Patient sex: M
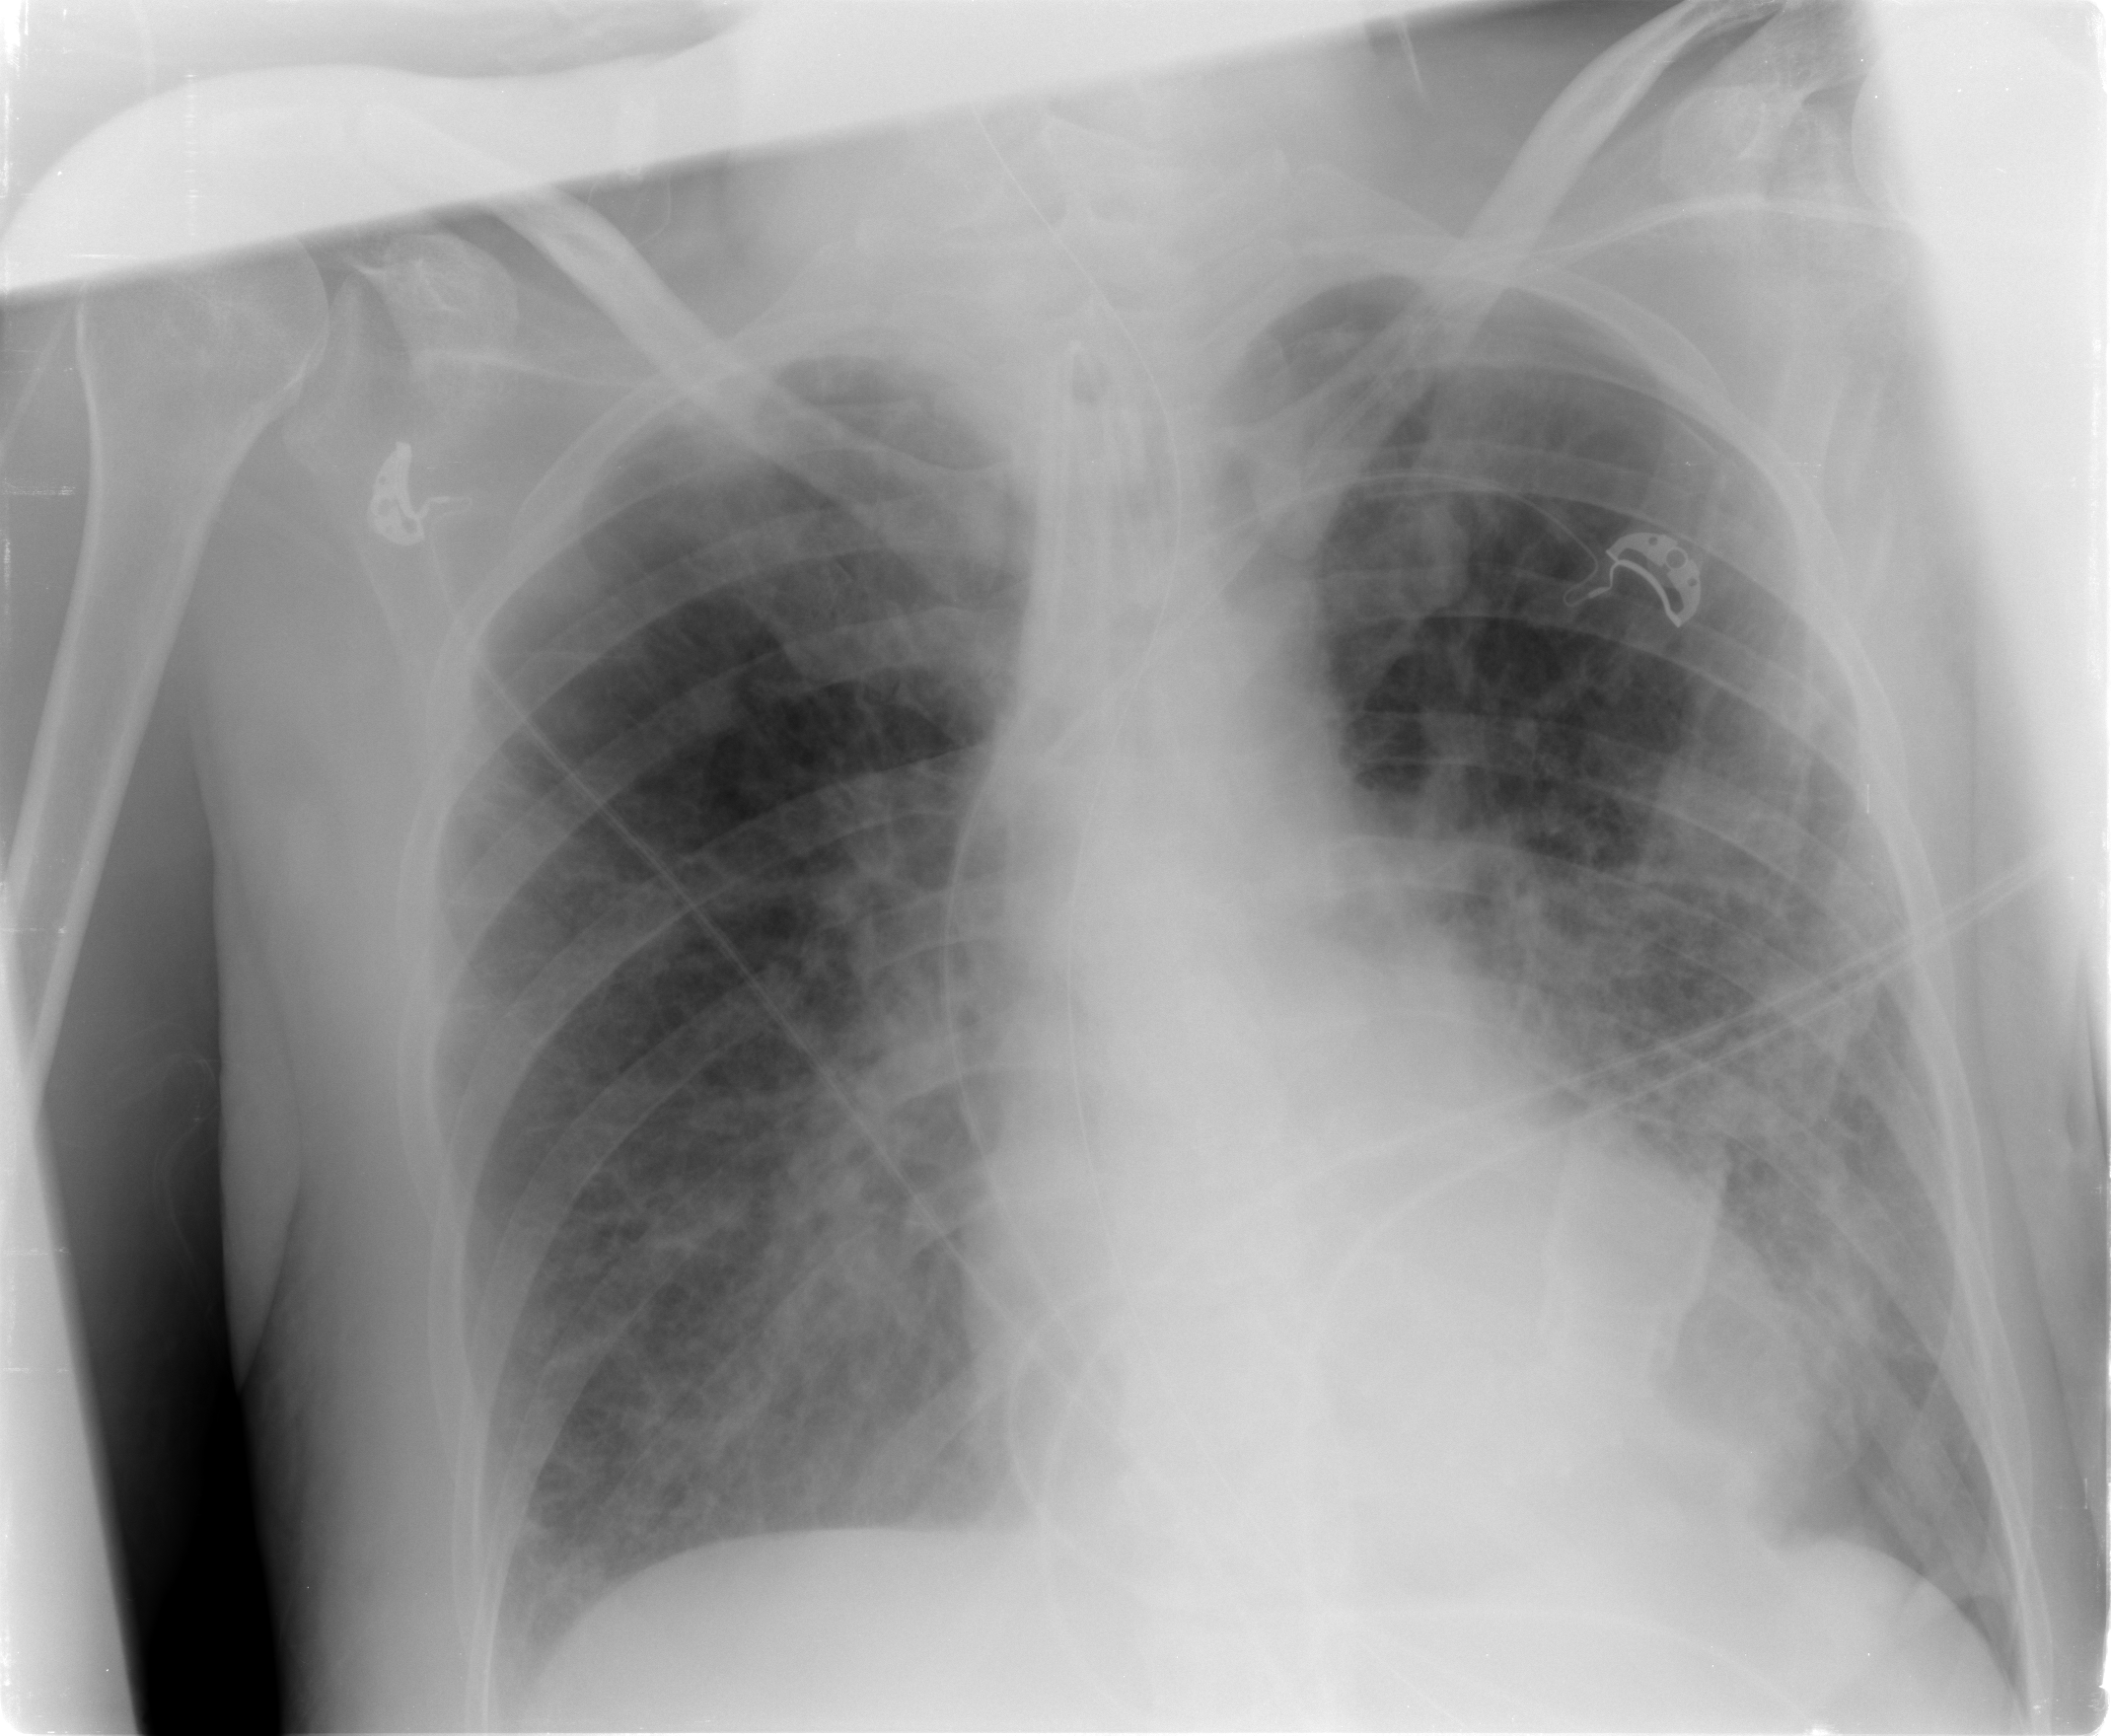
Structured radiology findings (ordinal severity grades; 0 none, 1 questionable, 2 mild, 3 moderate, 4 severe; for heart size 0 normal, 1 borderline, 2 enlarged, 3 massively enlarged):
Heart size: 0
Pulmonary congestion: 2
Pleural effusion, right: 0
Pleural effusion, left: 0
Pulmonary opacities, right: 1
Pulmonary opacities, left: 2
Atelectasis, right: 1
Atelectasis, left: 2